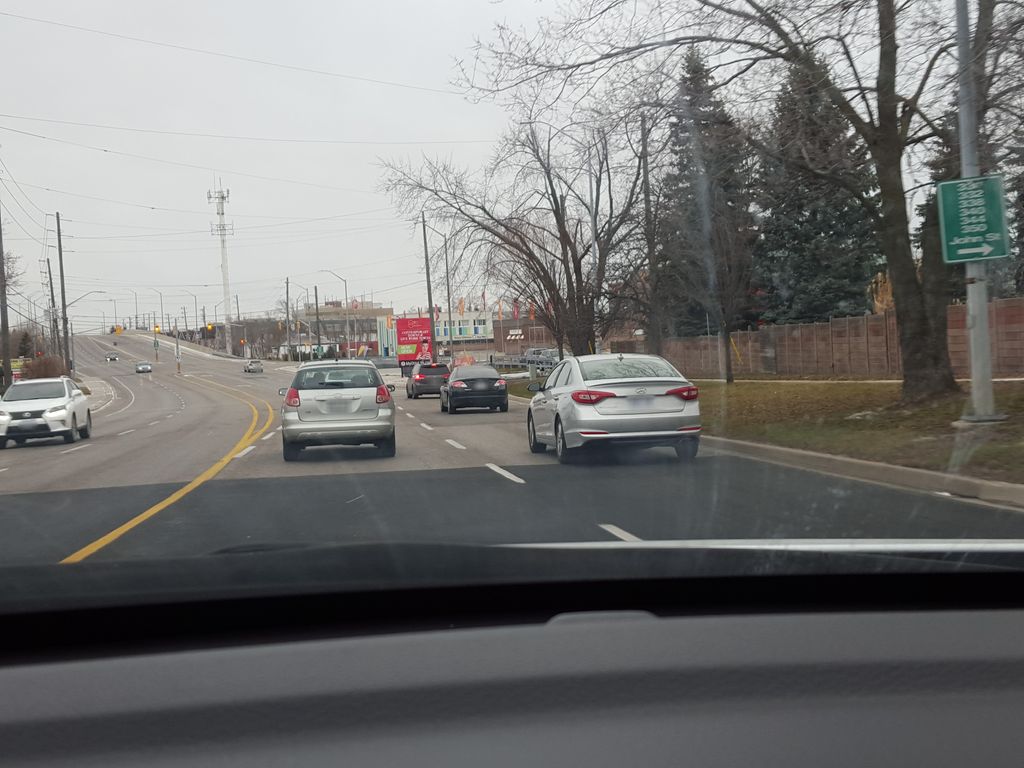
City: toronto